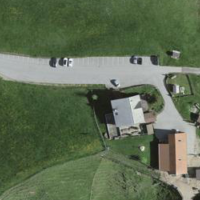
EUNIS habitat code: 25
Species observed at this site:
Parnassia palustris